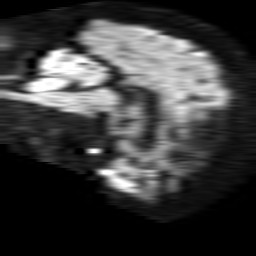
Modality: TRACE
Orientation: sagittal
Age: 64
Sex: male
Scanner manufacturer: philips
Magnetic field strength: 1.5 T
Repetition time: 3.509 s
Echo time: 0.07039 s